Question: Trying to validate an XML document; however, xmllint is insisting on reading the options as the file so I'm getting FileNotFound exceptions. Just to confirm, I have the xmllint.exe in the same folder as my XML file. I locate the directory in CMD and enter the command:
'''
xmllint --noout --valid file.xml
'''
The DTD is located within the xml file. However, xmllint is looking for the file '~/--nout'. I have tried putting the file before the options, however, the options are then not applied. I'm relatively new to this, so I have no doubt the problem is obvious.
Thanks in advance.
EDIT: Here is a screenshot of it refusing to work >:(

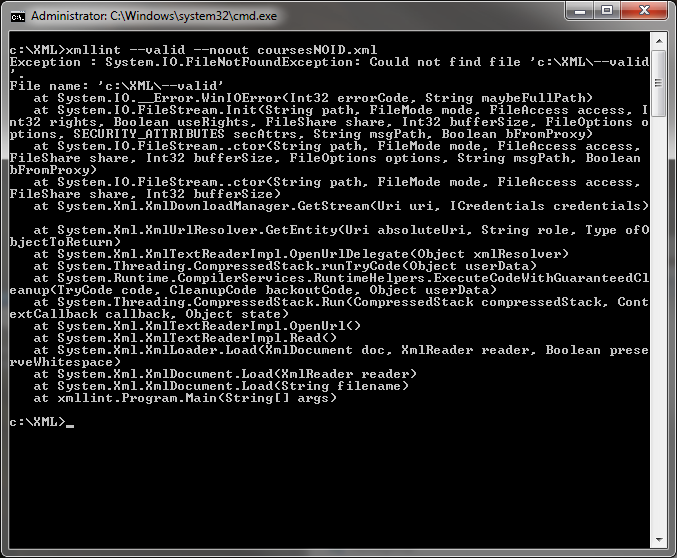
Answer: I am pretty sure that you aren't using <URL>, but another program with the same name.
I suspect that you are trying to use <URL>. With it, I can reproduce your error message. The only thing that this program can do is to pretty-print the input file.
The real xmllint for Windows is available at <URL>. Put the contents of the "bin" directory of each package in a single place. Read the "Getting The Binaries" and "Installing" sections for details.